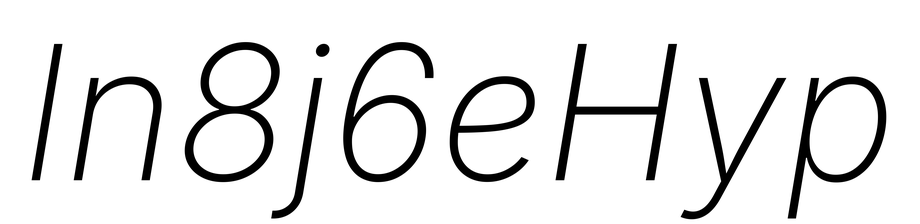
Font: Inter-Italic_ExtraLight_Italic